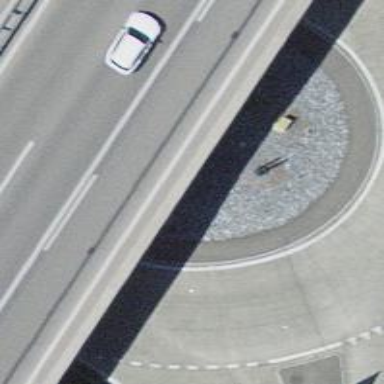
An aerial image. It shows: Asphalt road that is secondary route leading to roundabout.